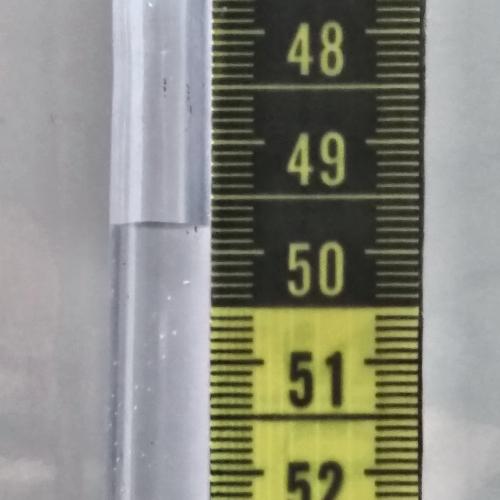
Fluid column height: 49.7 cm